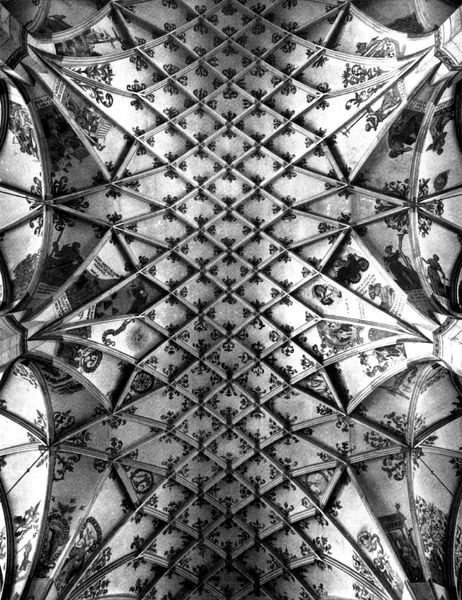
Titel: Marienkirche, Pirna
Standort: Pirna (EU - D - Sachsen)
Schlagwörter: baum, blätter, menschen, blumen, grau, pfeiler, schwarz, säule, säulen, weiss, malerei, ornament, stein, kirche, decke, pflanzen, england, gotik, renaissance, ranken, bogen, spitz, ornamente, verzierung, foto, karos, gewölbe, symmetrisch, rippen, kathedrale, schlussstein, rippengewölbe, fresken, heilige, fresko, netz, verzierungen, grat, tonnengewölbe, bogengang, statik, spätgotik, deckenfries, hochgotik, säilen, gefache